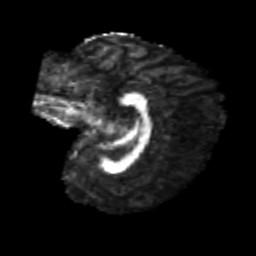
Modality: FA
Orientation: sagittal
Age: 26
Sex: female
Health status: healthy
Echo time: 0.074 s